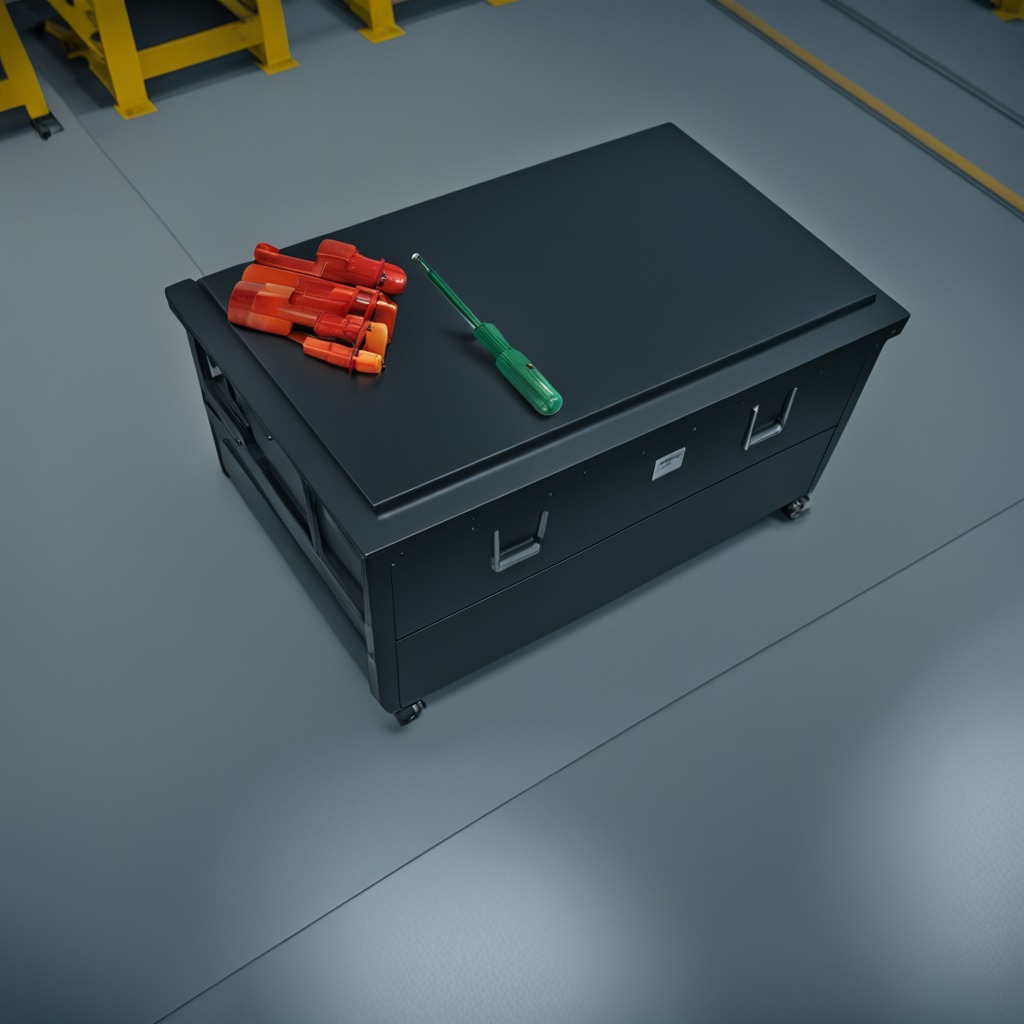
A screwdriver is lying on the toolbox surface.